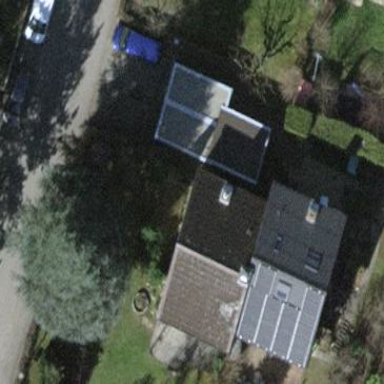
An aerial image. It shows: Garage building.